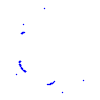
Particle: proton